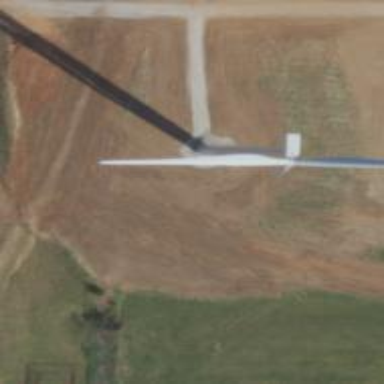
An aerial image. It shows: Wind turbine generator harnessing power from the wind.